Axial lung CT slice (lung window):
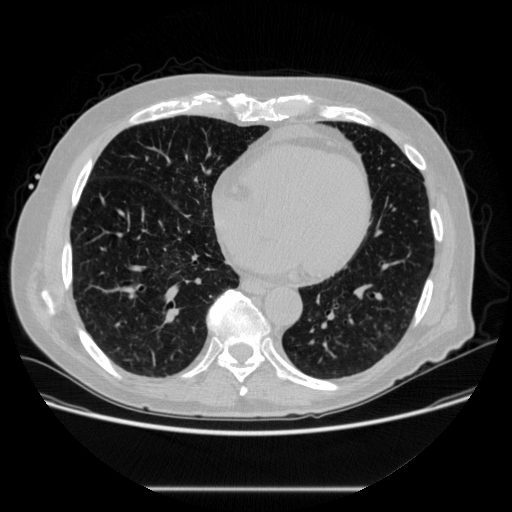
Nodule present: no